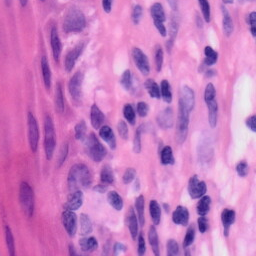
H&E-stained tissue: Skin